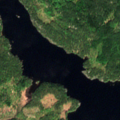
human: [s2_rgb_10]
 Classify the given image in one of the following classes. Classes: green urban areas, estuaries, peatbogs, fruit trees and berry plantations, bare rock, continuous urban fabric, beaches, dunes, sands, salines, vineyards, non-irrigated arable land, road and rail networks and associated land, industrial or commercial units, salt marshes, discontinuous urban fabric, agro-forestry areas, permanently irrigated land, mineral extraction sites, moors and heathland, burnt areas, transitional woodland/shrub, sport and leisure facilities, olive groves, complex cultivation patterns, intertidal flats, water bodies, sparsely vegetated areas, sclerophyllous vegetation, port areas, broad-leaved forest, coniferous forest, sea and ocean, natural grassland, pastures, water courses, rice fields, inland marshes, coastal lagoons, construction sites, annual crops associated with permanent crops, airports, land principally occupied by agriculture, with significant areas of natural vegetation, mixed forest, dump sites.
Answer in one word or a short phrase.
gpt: coniferous forest, mixed forest, water bodies